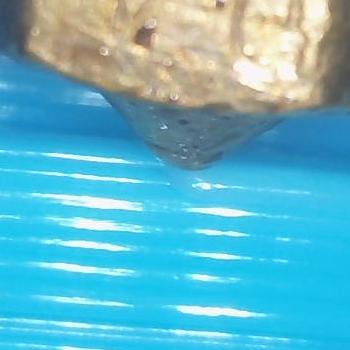
Flow rate: 238%